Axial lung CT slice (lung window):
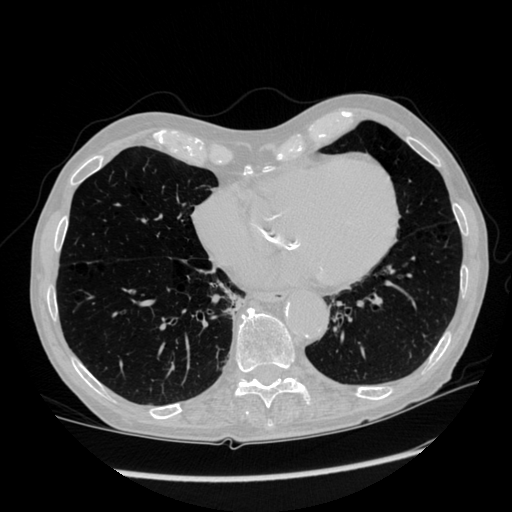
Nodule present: no